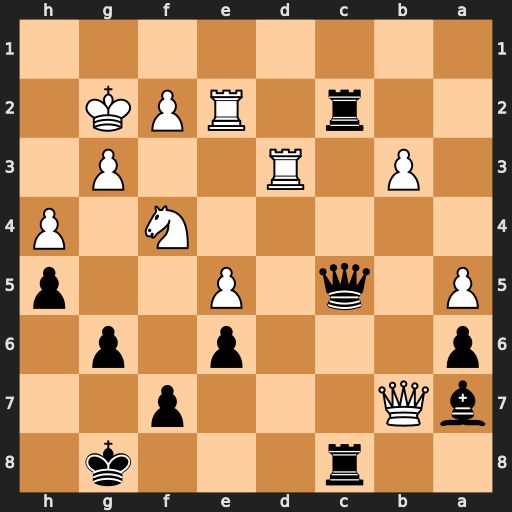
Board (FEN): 2r3k1/bQ3p2/p3p1p1/P1q1P2p/5N1P/1P1R2P1/2r1RPK1/8
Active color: b
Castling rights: -
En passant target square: -
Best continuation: Rxe2 Qxc8+ Qxc8